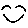
Label: smiley face